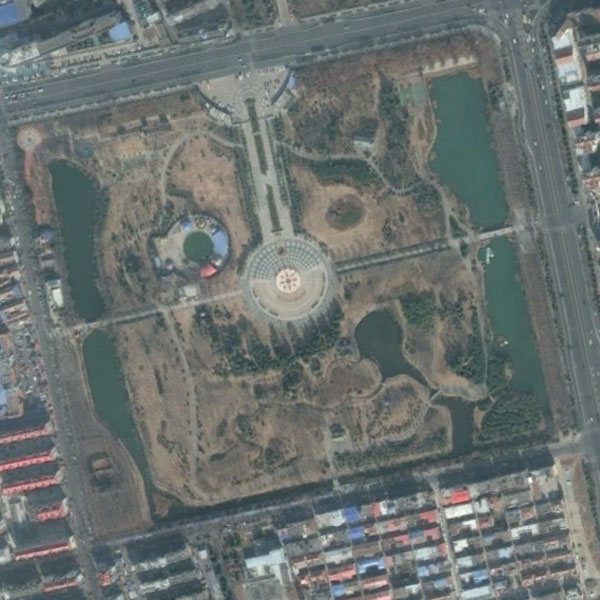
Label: Park